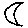
Label: moon